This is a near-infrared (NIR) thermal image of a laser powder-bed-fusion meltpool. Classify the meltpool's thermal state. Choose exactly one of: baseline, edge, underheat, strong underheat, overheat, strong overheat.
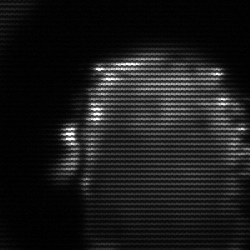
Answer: baseline